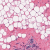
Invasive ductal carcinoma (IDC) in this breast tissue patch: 0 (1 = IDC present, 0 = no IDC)